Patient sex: F
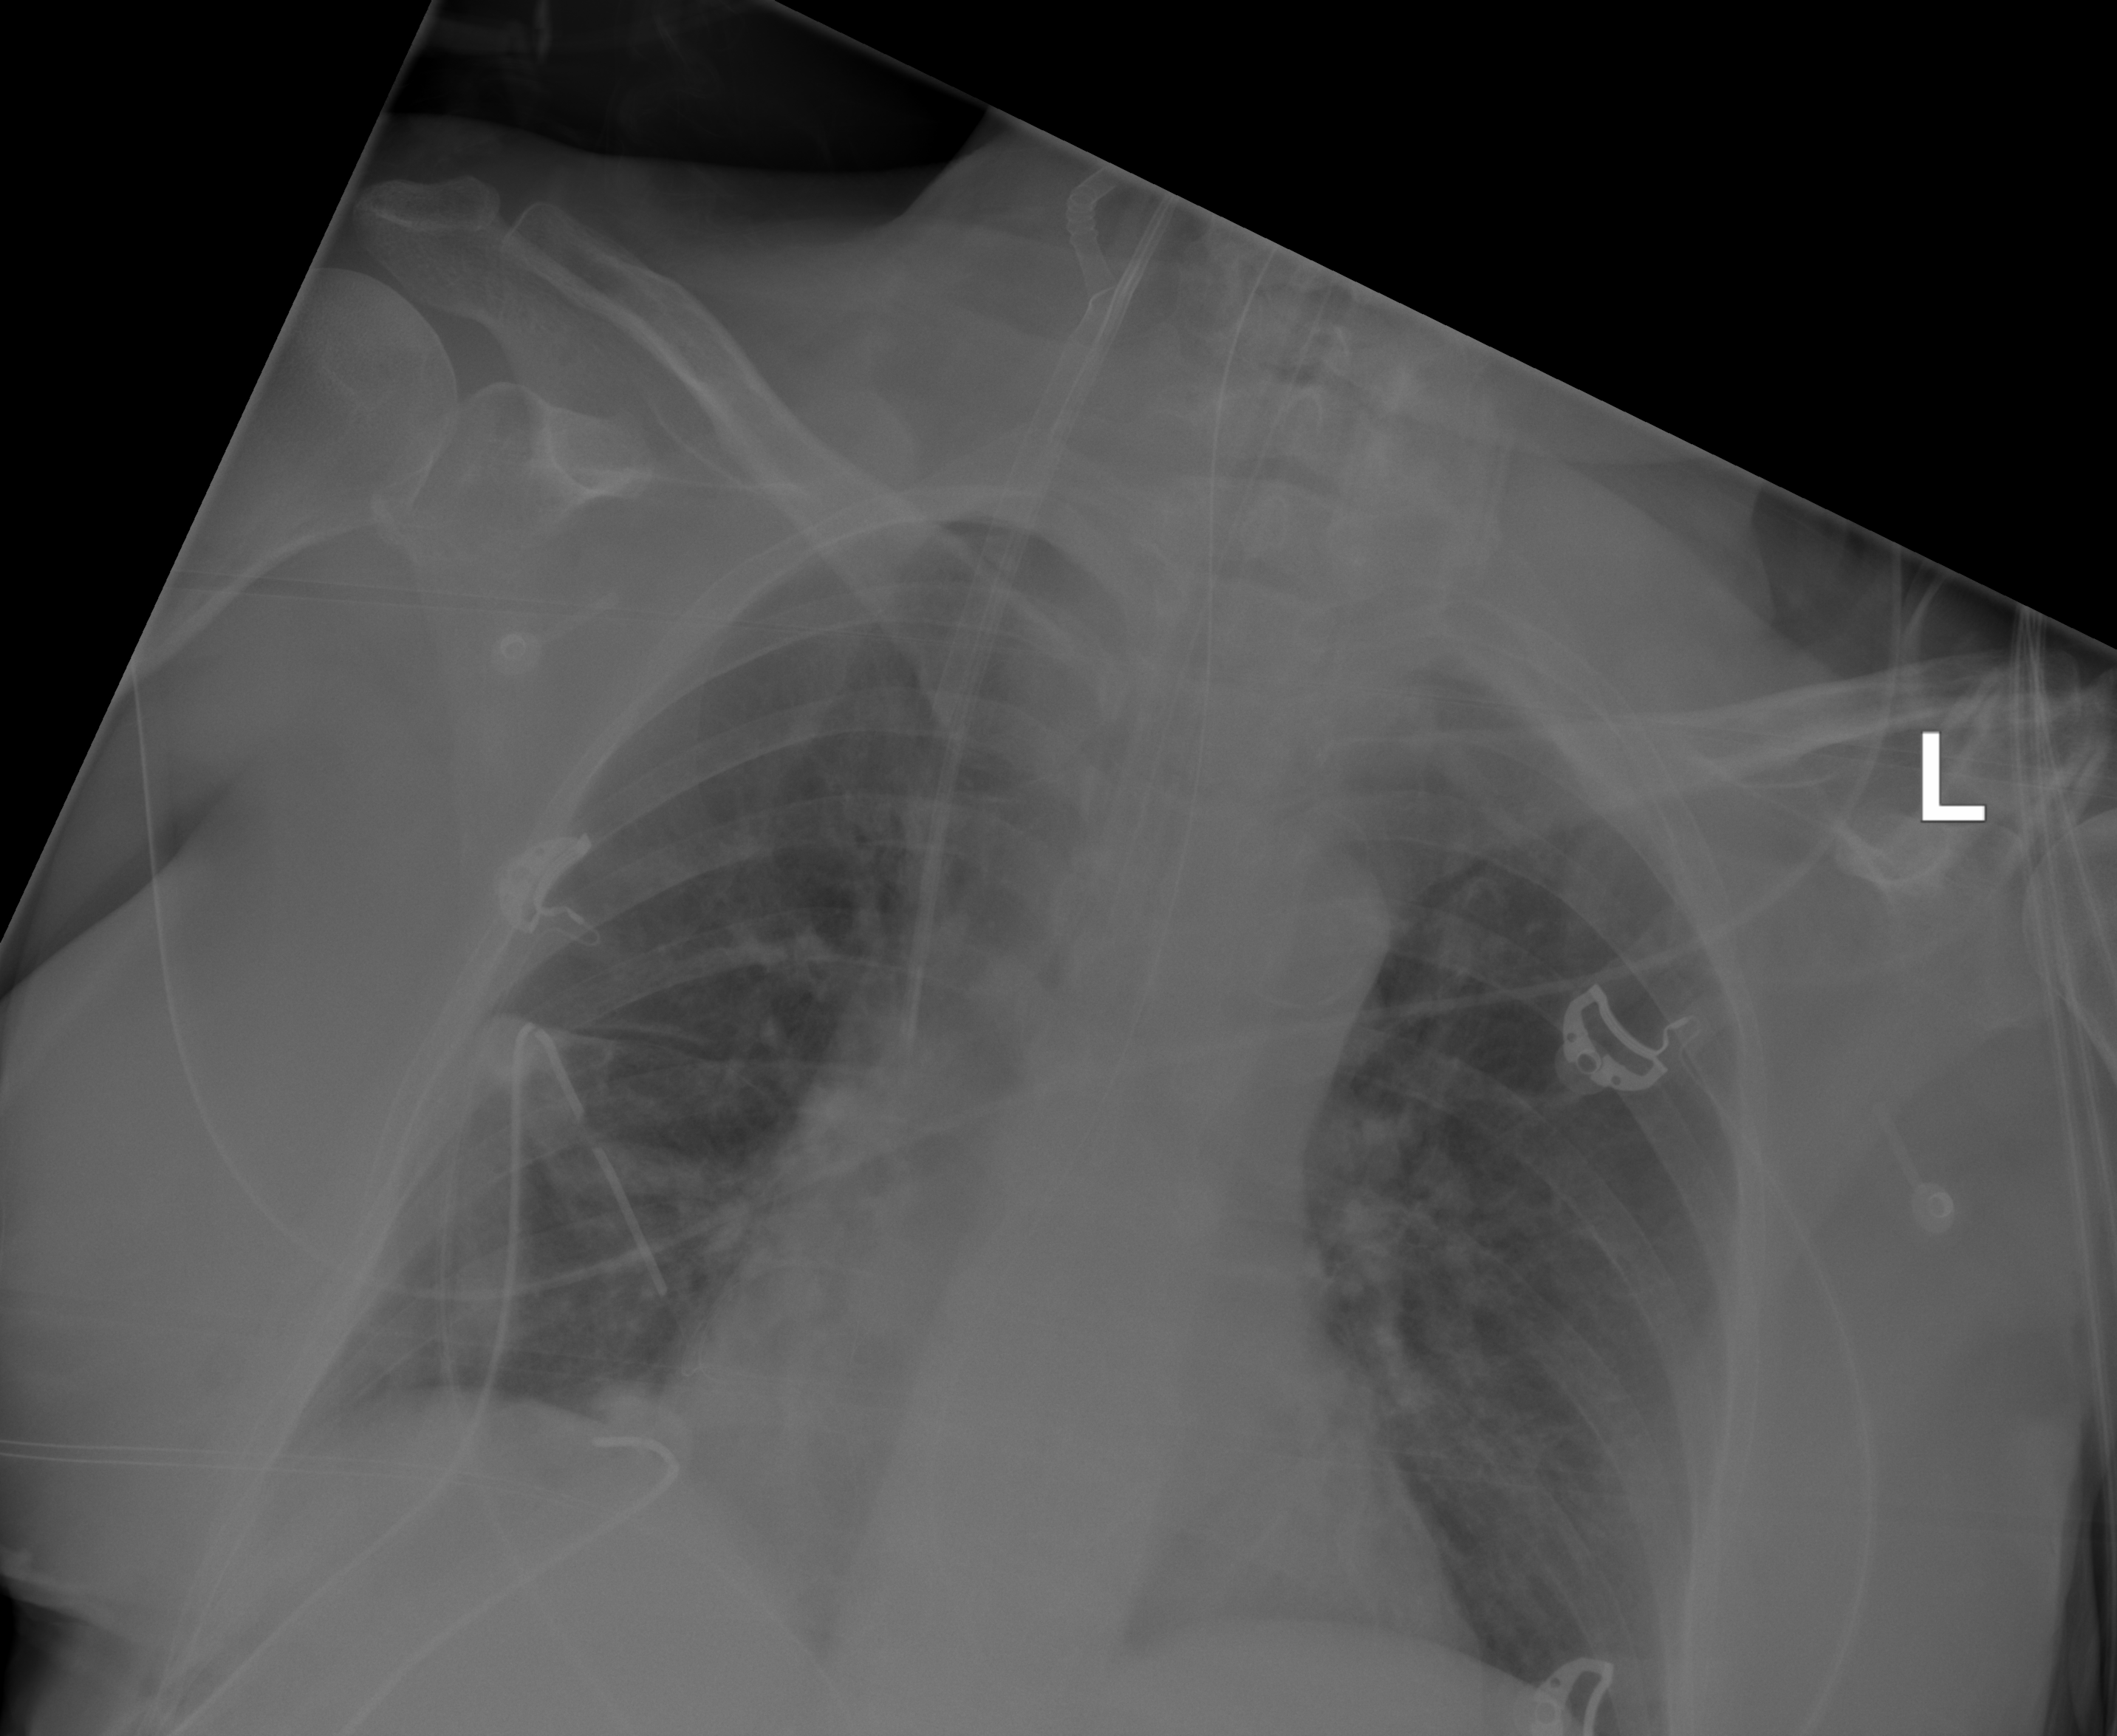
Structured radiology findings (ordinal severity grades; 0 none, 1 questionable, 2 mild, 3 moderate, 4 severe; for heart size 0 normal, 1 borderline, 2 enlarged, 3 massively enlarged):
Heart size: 2
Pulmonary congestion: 2
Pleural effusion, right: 0
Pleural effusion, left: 0
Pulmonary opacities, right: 0
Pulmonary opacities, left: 2
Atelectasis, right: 0
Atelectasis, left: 0